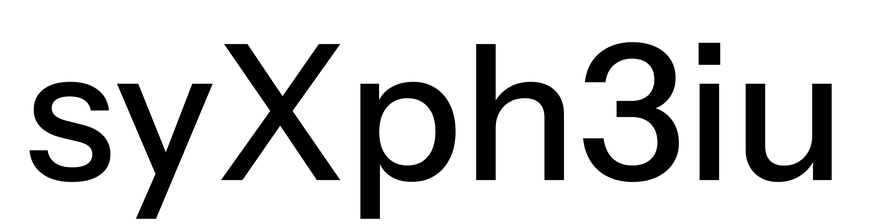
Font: InstrumentSans_Medium